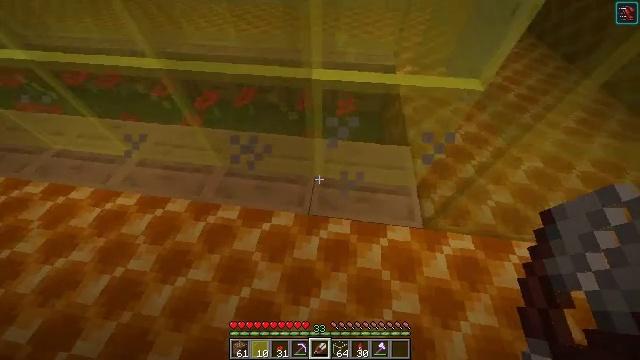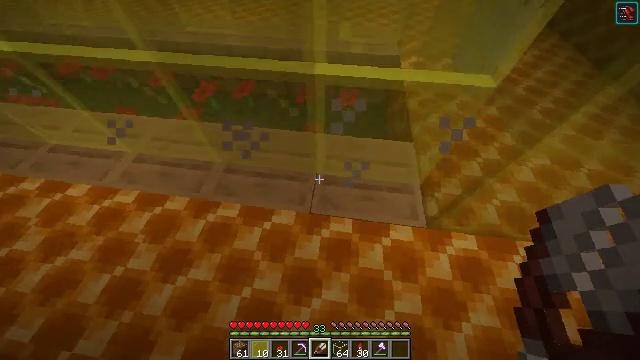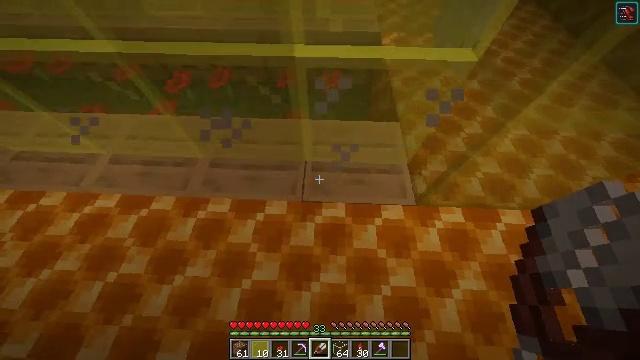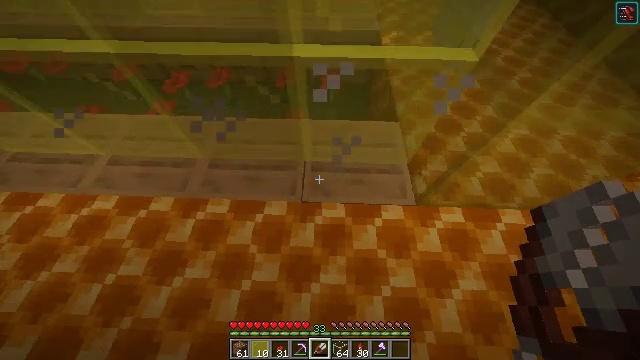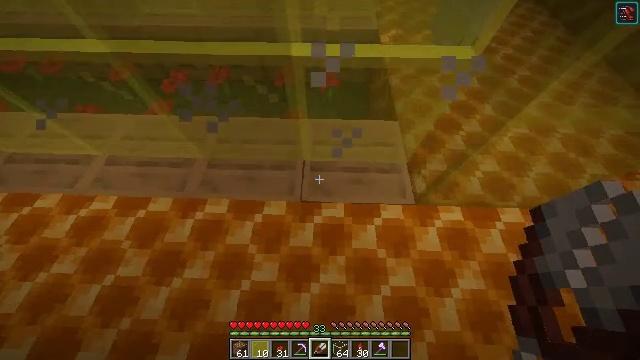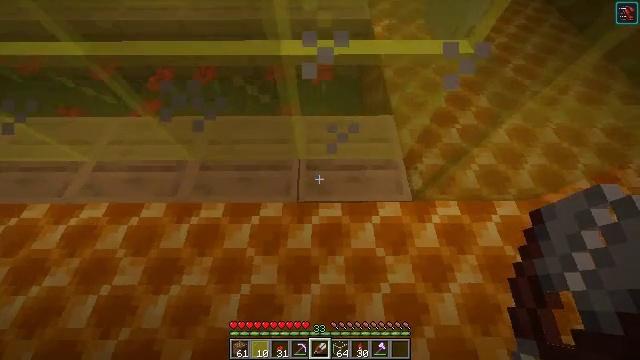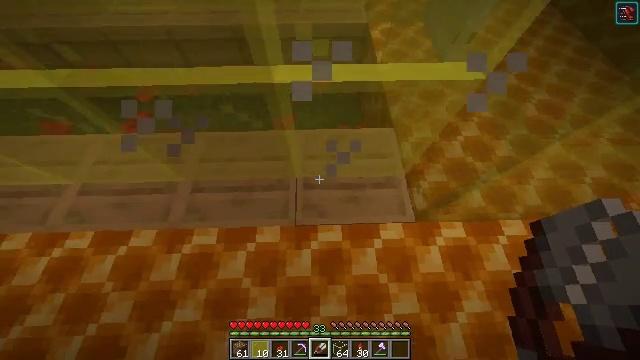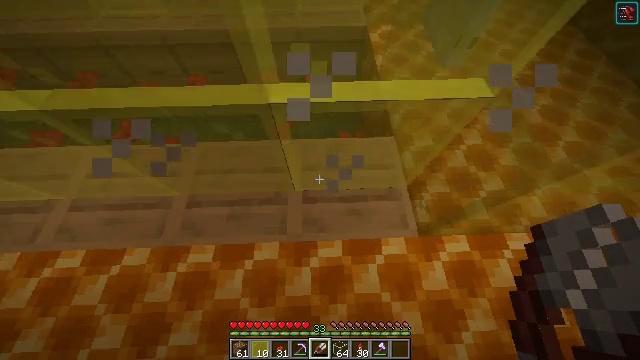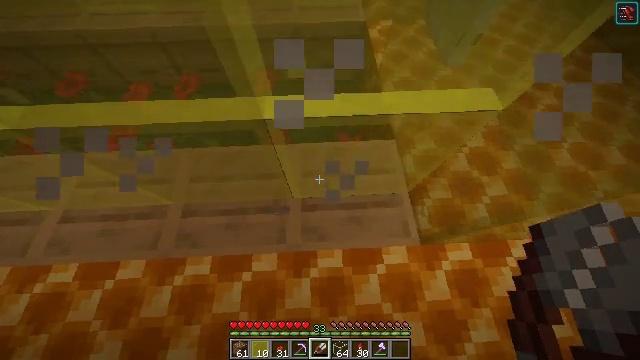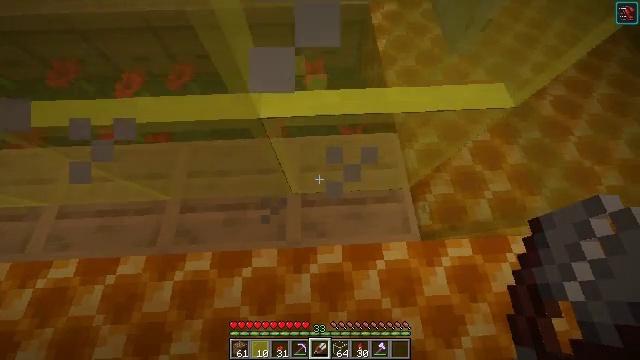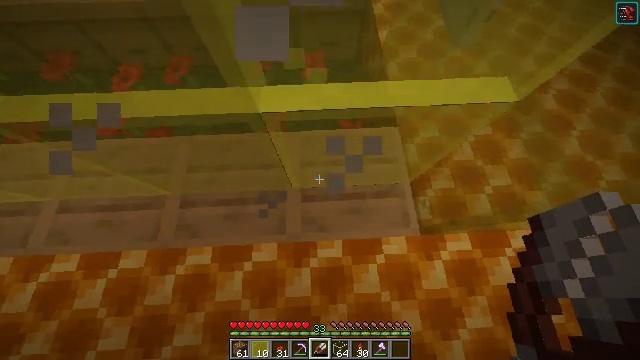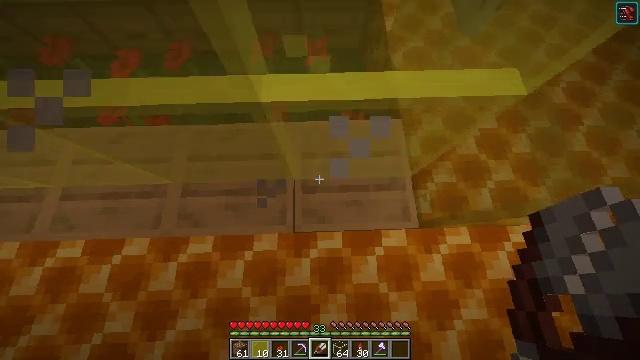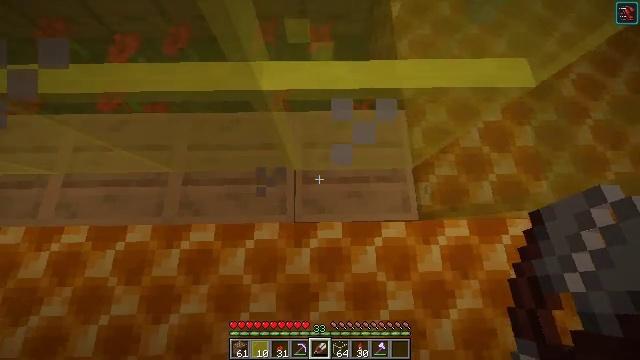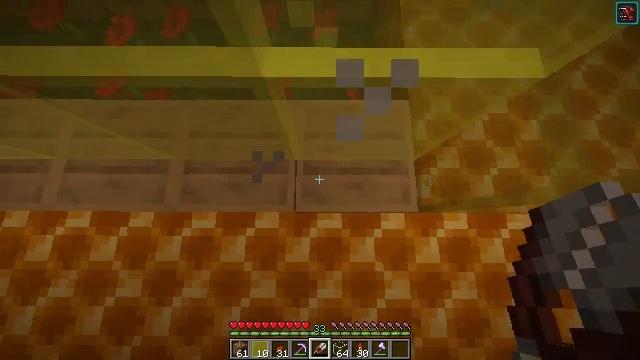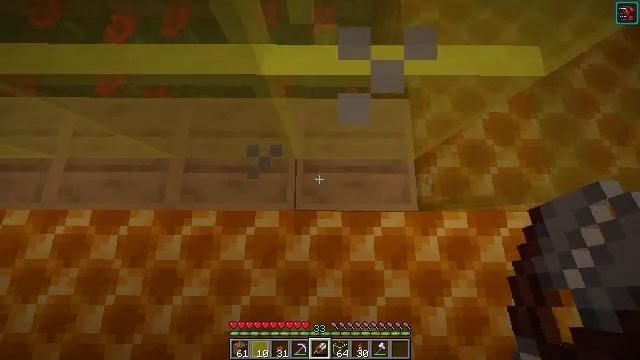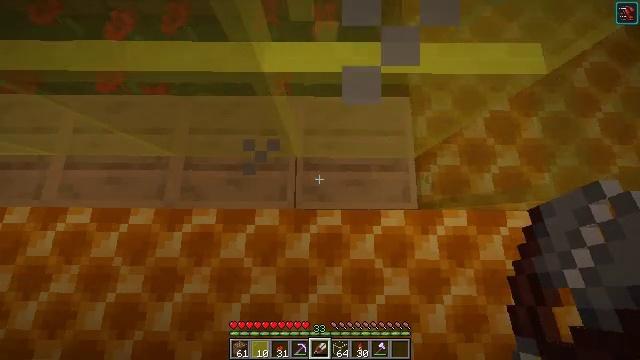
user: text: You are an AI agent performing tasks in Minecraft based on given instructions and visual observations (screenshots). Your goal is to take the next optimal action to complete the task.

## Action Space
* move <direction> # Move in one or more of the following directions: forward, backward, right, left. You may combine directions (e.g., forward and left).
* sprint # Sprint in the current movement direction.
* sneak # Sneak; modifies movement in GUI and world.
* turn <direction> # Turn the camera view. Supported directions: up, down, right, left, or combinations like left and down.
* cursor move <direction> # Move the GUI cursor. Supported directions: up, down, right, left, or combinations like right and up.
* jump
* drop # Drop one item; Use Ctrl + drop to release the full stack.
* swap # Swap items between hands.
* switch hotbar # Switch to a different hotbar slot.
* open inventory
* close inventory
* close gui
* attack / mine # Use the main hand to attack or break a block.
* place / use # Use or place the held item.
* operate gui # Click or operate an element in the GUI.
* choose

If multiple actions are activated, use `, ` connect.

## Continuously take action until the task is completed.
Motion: motion action
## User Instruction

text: Attack the yellow stained glass pane to break it.
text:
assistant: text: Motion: turn down
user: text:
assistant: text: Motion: turn right and down
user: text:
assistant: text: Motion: no_op
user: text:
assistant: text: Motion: no_op
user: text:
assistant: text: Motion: move forward, turn right and down
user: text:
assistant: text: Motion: move forward, turn right
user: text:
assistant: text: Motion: no_op
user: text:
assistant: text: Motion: turn down
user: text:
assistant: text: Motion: turn down
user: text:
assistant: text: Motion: turn down
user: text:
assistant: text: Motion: turn left and down
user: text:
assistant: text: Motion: turn down
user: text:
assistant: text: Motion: turn left and down
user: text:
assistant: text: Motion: no_op
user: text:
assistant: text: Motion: use / place
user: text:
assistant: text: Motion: use / place
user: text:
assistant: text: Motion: move left, use / place
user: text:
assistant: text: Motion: move left, use / place
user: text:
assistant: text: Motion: move left, use / place
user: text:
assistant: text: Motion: move left, use / place
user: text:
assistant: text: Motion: move left, use / place
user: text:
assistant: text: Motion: move left, use / place
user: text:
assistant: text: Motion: move left, use / place
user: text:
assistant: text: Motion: move left, use / place
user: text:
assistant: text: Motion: move left, use / place
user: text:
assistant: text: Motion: move left, use / place
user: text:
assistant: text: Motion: move left, use / place
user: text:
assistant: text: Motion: move left, use / place
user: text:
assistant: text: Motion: move left, use / place
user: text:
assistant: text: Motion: move left, use / place